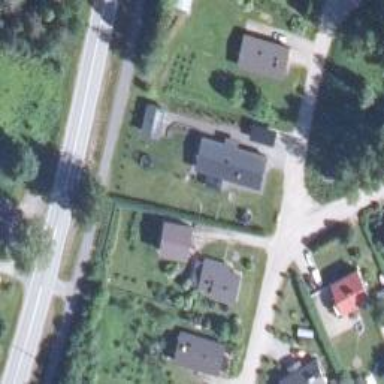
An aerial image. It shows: Driveway.